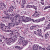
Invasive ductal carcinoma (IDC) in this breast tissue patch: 1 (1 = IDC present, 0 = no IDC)